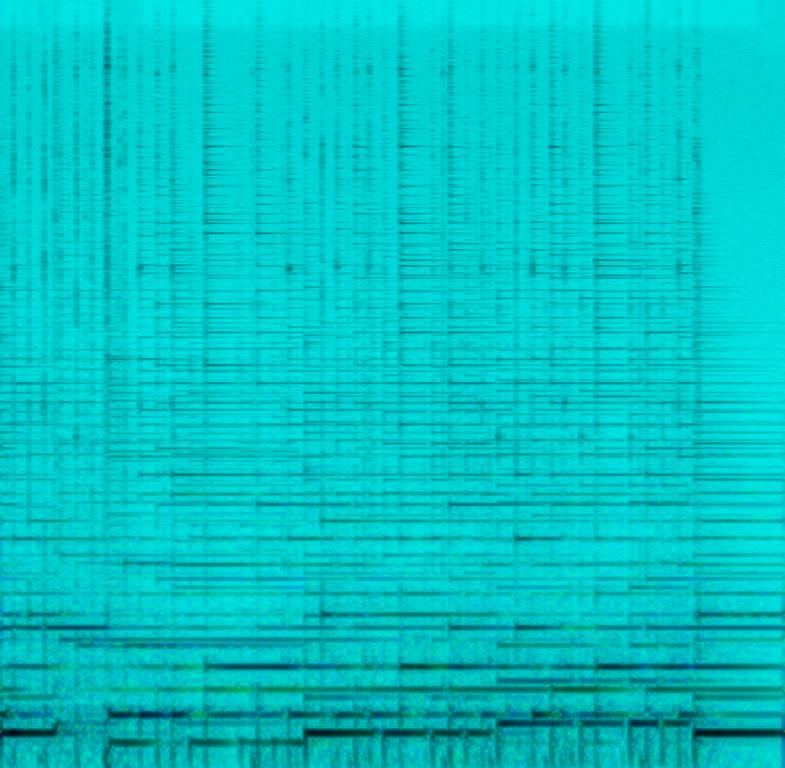
This instrumental pop song features an acoustic guitar being played fingerstyle. The notes are being plucked. Guitar harmonics are played in between the plucked notes. This song is played at a moderate tempo. There is no percussion in this song. There are no other instruments in this song. The mood of this song is relaxing. This song can be played in a coffee shop.